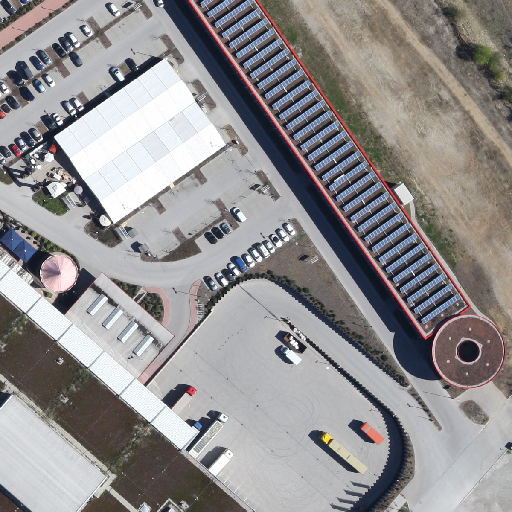
Referring expression: paved road